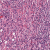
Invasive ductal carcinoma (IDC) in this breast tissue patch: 0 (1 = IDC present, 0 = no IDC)